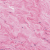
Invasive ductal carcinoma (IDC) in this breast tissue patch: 0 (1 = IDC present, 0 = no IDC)